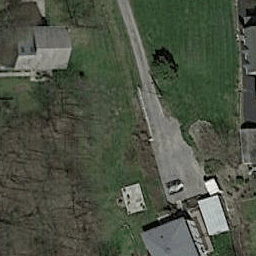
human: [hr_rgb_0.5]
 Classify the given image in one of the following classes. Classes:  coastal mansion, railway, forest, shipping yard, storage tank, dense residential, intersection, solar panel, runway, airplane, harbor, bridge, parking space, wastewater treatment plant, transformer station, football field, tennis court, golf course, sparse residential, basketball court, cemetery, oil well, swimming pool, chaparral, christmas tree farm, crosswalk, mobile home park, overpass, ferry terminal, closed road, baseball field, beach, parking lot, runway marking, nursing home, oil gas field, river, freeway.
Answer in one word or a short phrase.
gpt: sparse residential